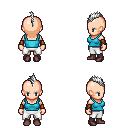
a pixel art fantasy rpg character, female body template, human, light skin, teal pirate shirt, white pants, white mohawk hairstyle, cloth bracers, maroon shoes, four views (front, back, left, right), 2x2 character sprite sheet, small pixel art, hard edges, no anti-aliasing